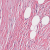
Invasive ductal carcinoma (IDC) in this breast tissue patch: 0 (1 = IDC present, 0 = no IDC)